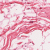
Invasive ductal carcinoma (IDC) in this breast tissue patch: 0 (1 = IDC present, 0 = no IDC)